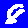
Digit: 8